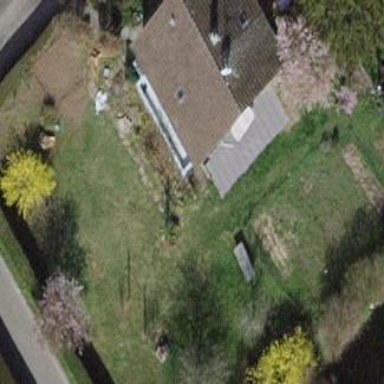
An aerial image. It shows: Garden surrounded by fence.